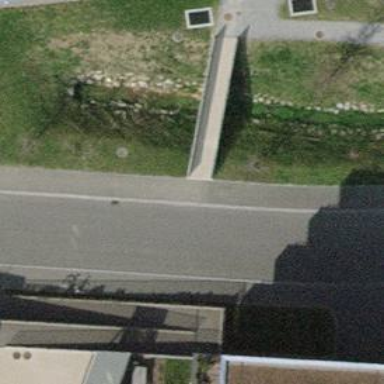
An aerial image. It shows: Residential road with asphalt surface and sidewalks on both sides.